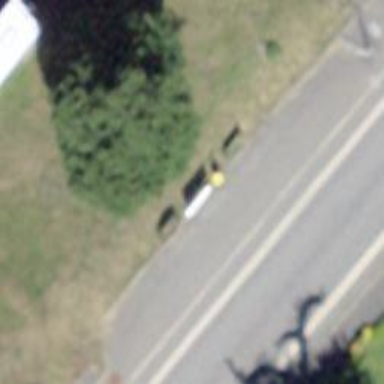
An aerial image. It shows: Post box.